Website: home-depot
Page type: account-selection
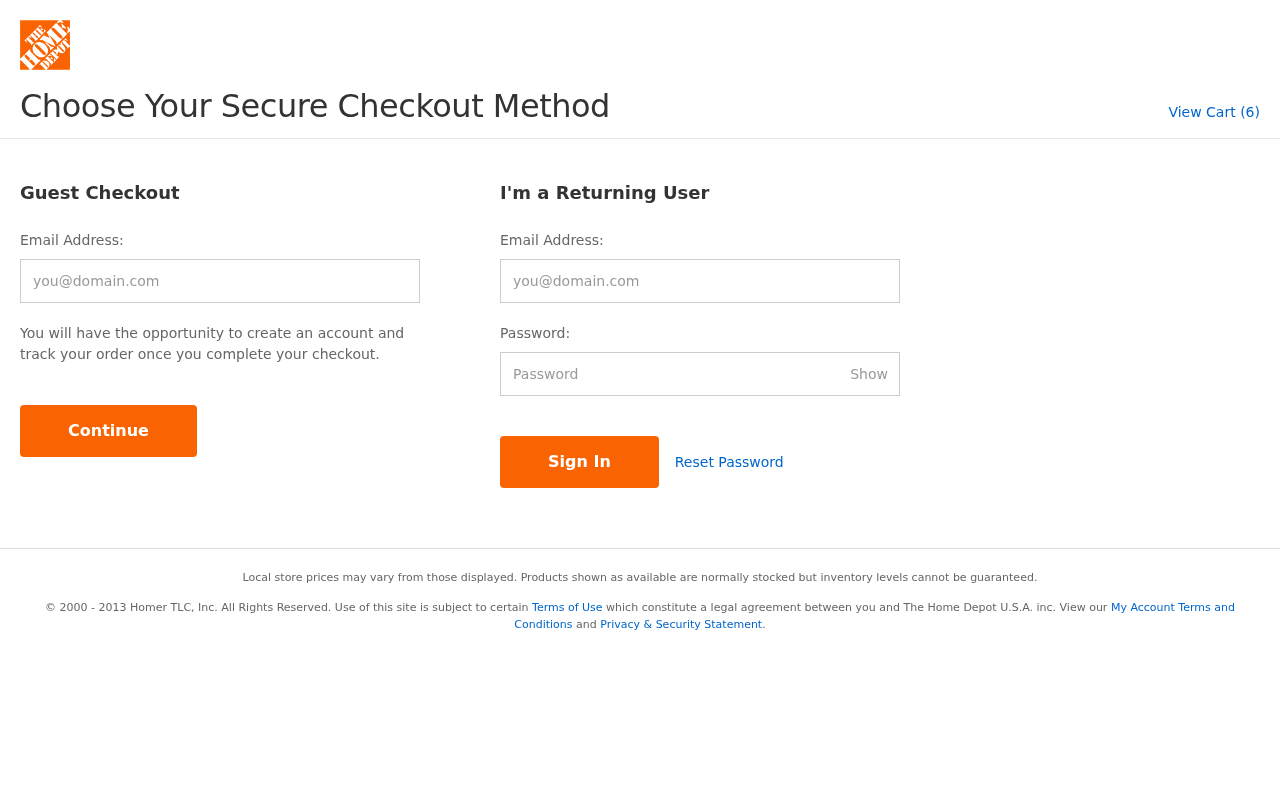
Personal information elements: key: PII_LOGIN_USERNAME
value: tkerr203
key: PII_LOGIN_USERNAME2
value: tkerr203
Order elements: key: ORDER_NUM_ITEMS
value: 6